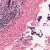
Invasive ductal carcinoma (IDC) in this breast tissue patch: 0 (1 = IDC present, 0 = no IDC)